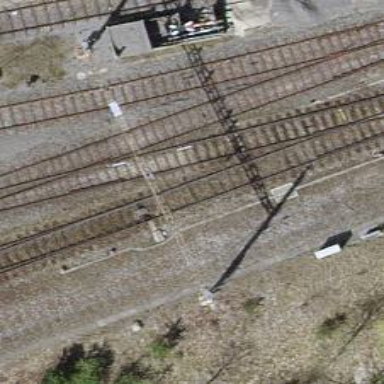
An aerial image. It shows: Single-track electrified railway with contact line.